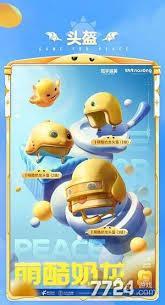
Label: nailong